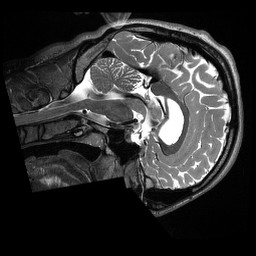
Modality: T2w
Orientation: sagittal
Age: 25
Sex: male